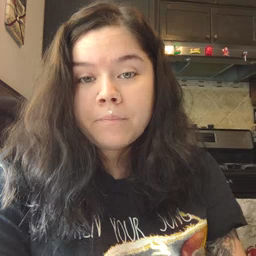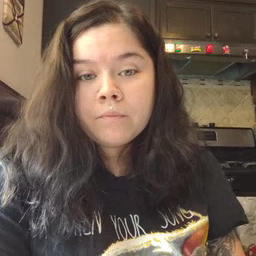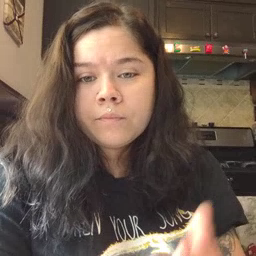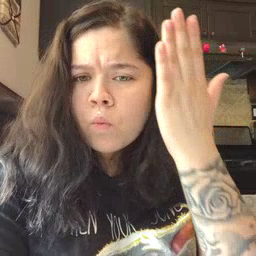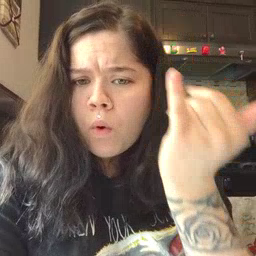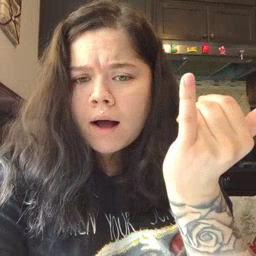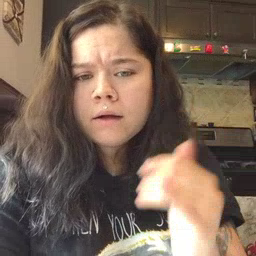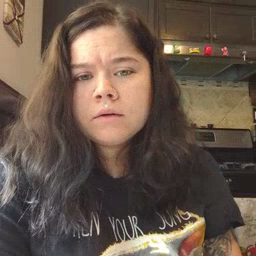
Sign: why